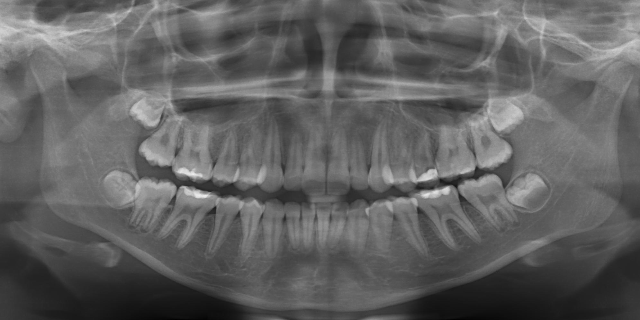
adult